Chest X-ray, PA view. Patient: 41 years old, sex M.
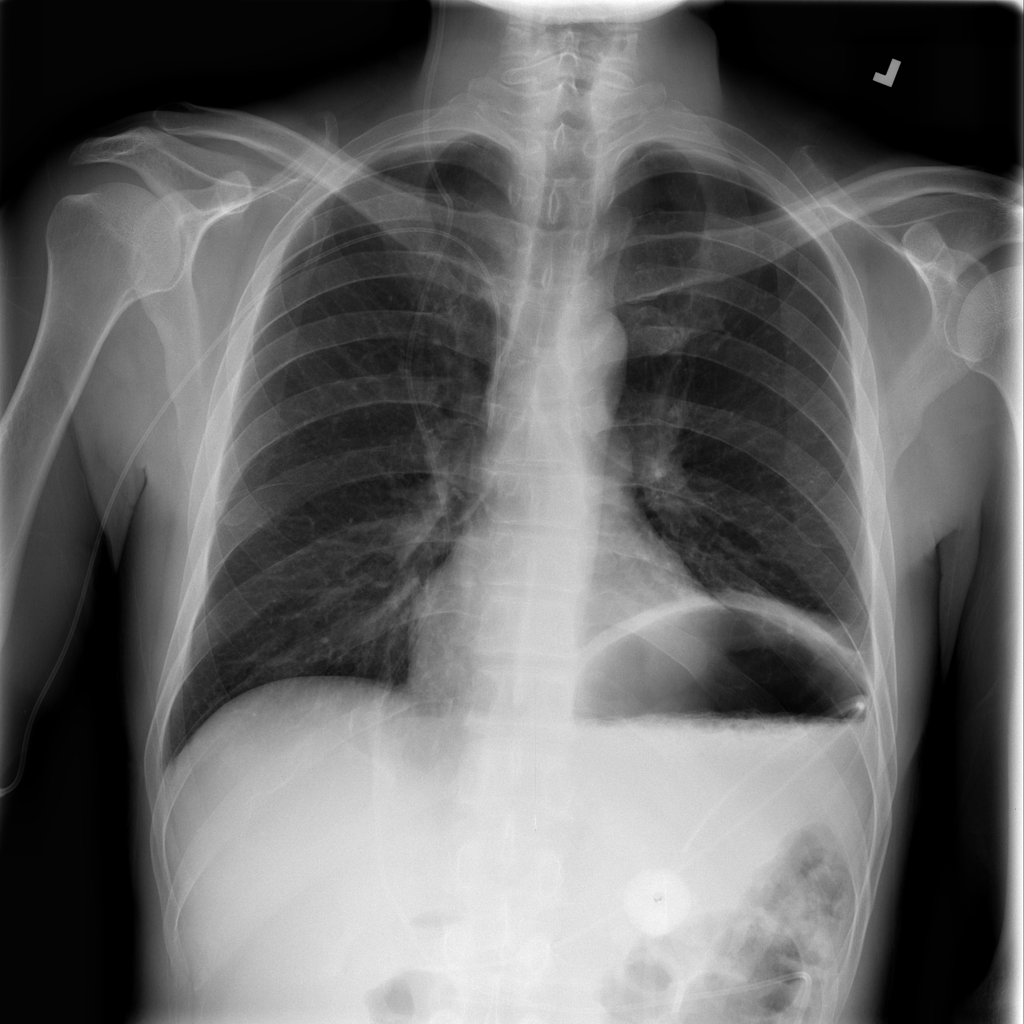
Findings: No Finding